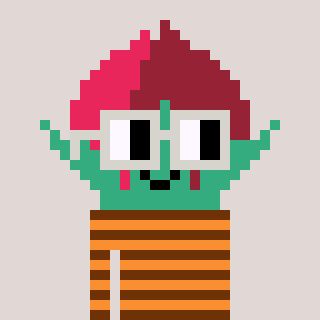
a pixel art character with square light gray glasses, a rosebud-shaped head and a orange-colored body on a warm background